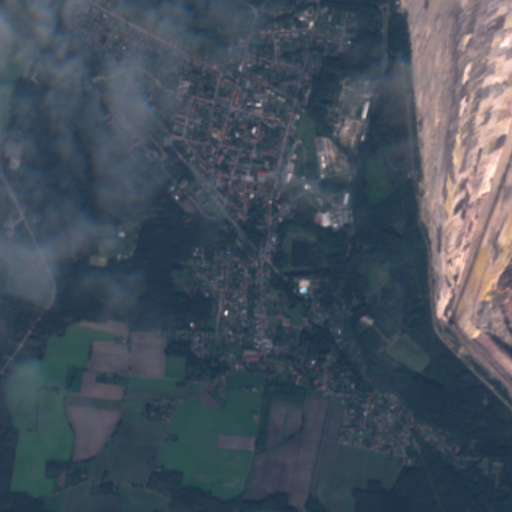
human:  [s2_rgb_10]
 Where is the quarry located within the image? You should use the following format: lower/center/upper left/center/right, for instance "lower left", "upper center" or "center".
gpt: The quarry is located in the right of the image.
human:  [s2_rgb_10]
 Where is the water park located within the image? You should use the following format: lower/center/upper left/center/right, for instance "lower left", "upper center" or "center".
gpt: The water park is located in the center of the image.
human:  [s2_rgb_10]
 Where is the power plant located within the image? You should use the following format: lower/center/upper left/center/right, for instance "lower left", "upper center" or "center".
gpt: There is no power plant in the image.